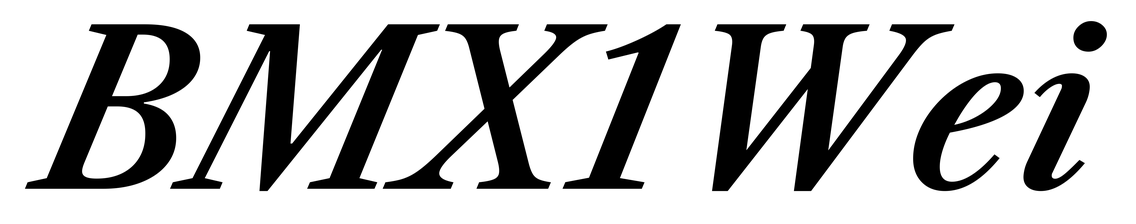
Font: LibreCaslonText-Italic_SemiBold_Italic